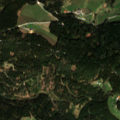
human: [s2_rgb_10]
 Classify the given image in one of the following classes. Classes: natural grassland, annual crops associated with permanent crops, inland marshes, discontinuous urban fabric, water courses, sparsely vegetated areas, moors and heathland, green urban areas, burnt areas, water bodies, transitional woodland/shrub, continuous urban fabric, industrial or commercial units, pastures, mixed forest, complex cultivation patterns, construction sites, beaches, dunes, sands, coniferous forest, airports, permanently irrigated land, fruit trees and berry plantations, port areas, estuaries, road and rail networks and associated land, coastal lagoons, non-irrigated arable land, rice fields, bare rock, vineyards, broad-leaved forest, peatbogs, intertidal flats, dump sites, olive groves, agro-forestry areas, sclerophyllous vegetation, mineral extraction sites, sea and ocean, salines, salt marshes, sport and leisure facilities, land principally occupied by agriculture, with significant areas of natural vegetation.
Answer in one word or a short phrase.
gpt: pastures, land principally occupied by agriculture, with significant areas of natural vegetation, coniferous forest, mixed forest